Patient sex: F
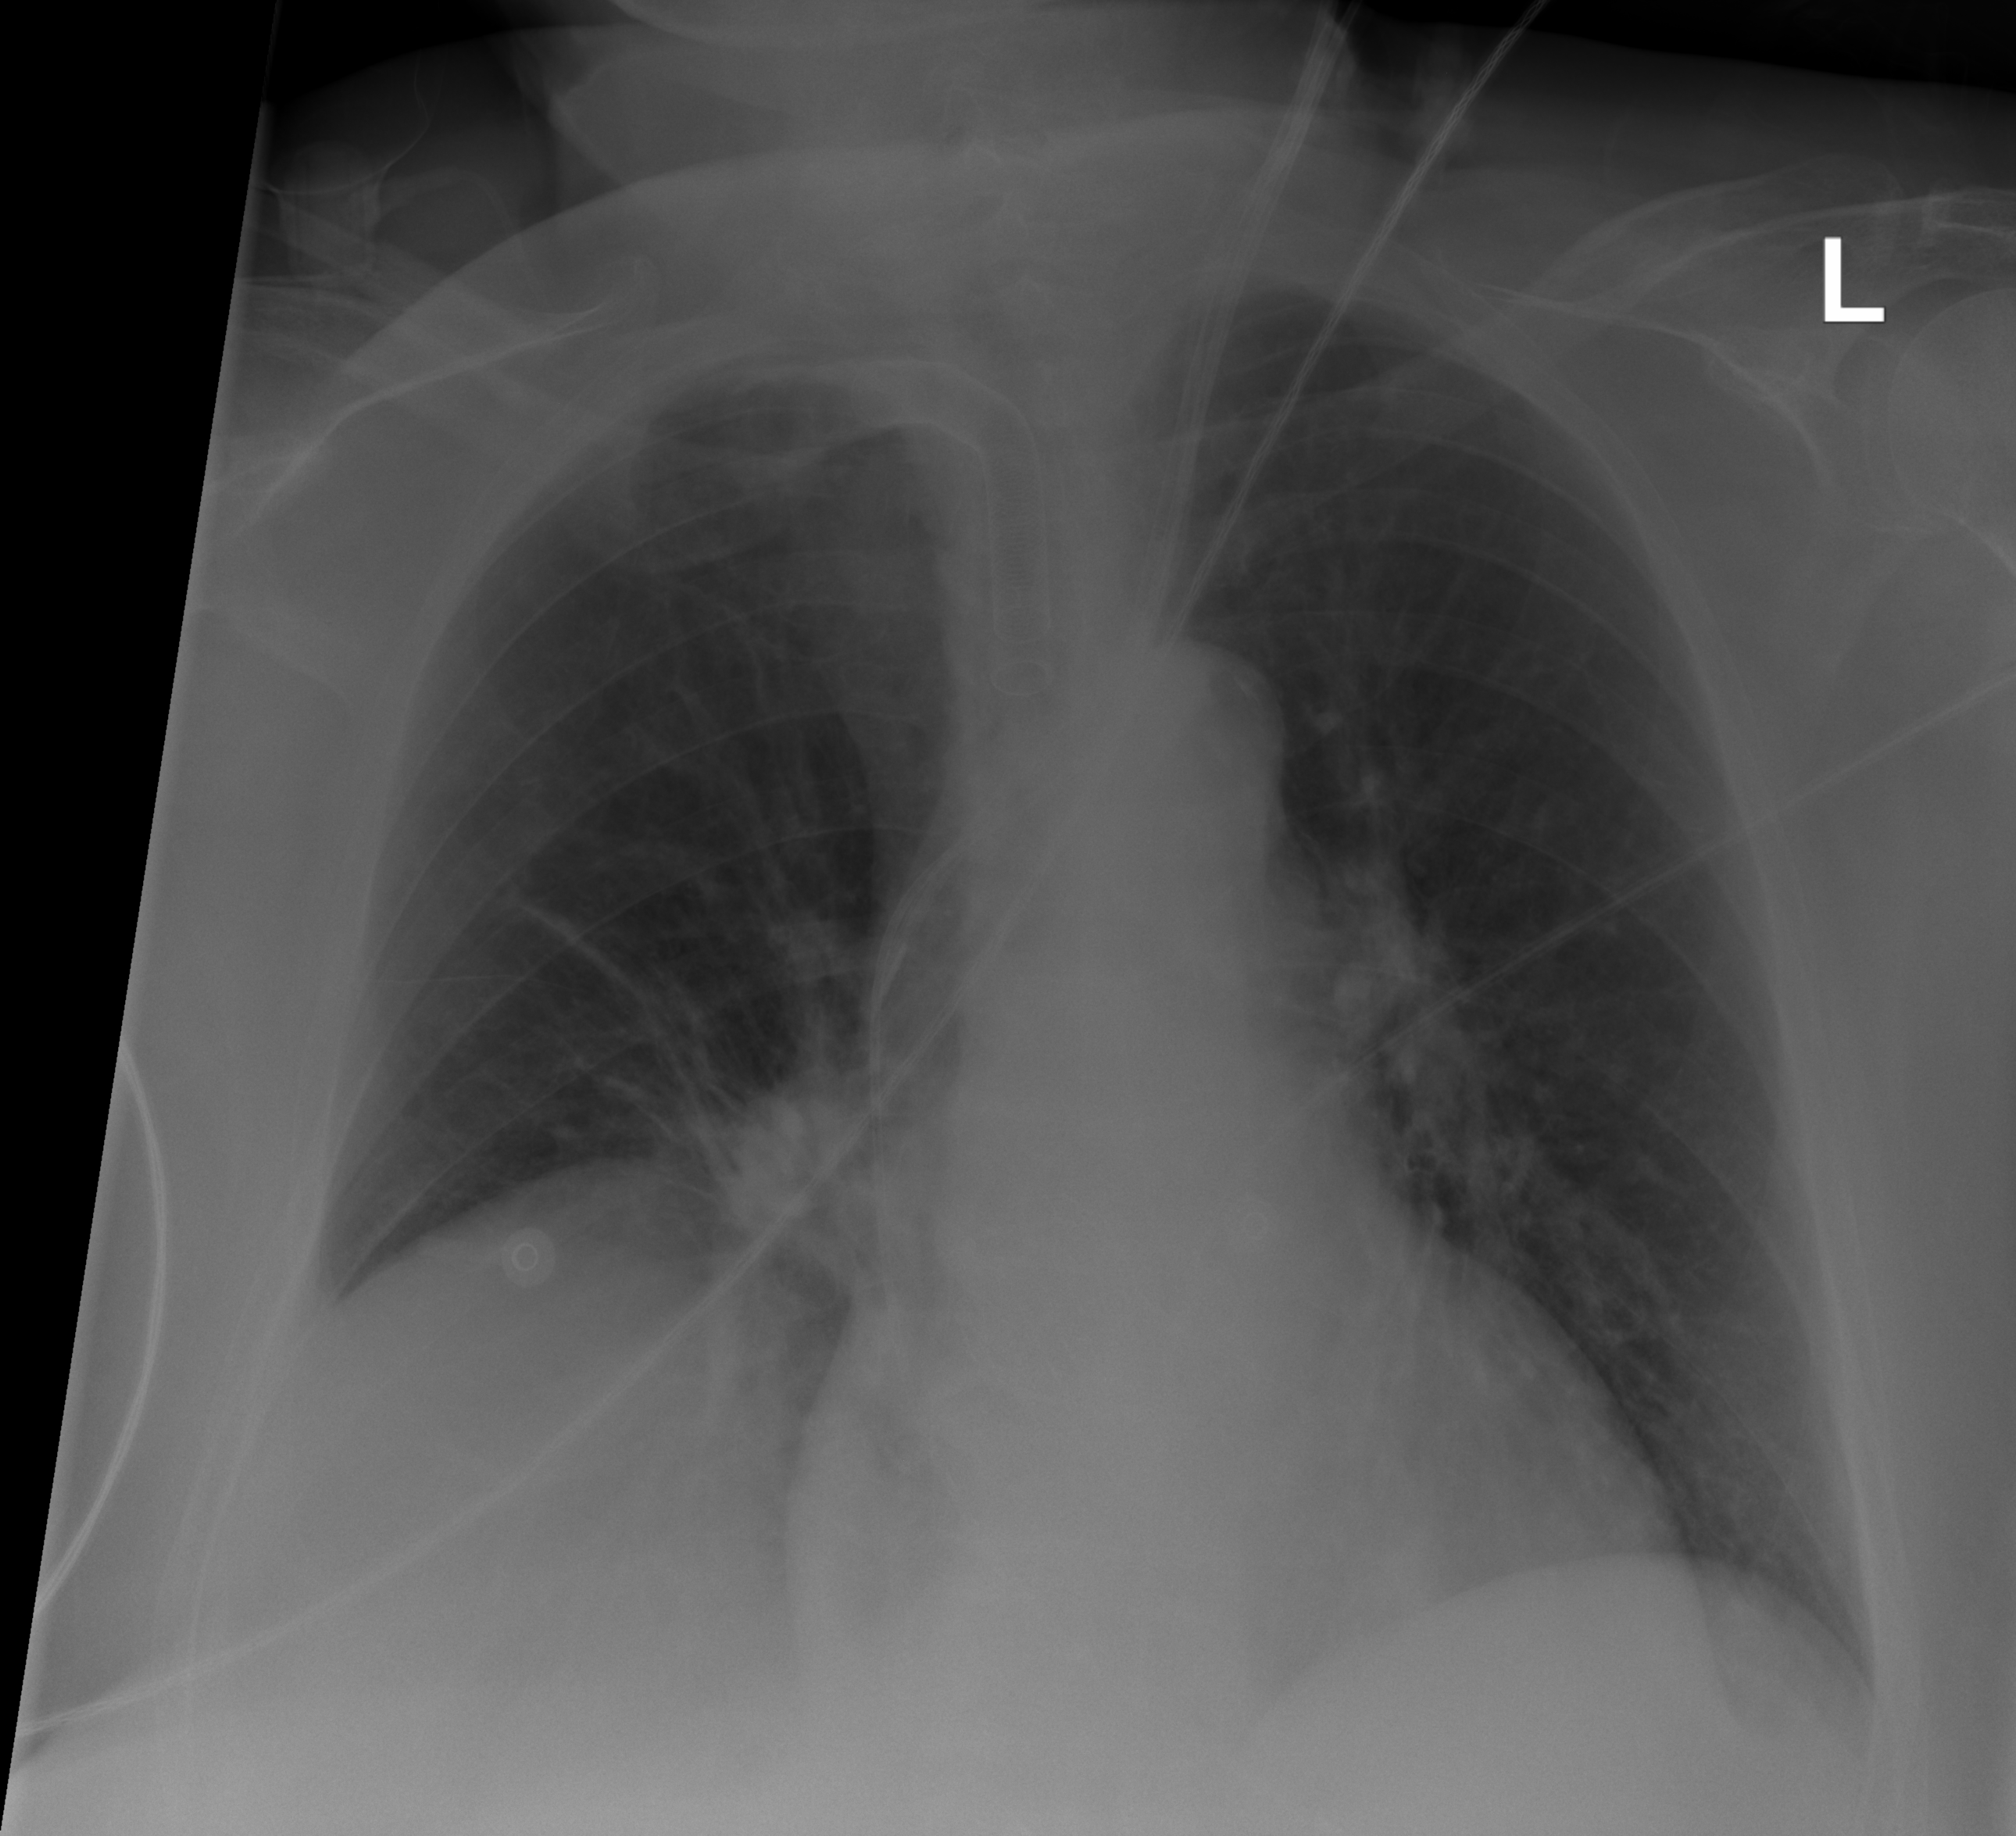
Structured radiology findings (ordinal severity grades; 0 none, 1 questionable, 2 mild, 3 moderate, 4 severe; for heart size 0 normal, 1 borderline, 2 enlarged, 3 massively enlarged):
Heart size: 0
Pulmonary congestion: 0
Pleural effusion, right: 0
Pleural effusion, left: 0
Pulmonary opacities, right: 1
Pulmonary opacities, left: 0
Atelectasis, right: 2
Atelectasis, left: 0